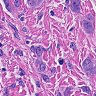
Metastatic tissue present: yes